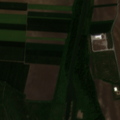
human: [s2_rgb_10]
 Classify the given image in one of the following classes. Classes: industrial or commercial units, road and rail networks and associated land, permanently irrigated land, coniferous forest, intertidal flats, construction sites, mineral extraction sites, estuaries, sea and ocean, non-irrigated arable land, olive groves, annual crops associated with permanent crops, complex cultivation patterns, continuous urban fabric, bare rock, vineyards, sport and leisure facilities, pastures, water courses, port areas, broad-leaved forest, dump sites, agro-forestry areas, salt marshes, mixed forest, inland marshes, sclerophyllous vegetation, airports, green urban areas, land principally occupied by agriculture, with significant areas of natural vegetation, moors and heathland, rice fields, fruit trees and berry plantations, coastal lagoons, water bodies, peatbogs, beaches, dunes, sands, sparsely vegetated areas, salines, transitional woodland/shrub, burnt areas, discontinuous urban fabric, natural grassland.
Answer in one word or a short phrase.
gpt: non-irrigated arable land, pastures, transitional woodland/shrub, water courses